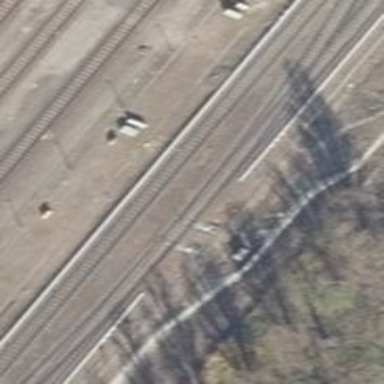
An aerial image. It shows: Railway switch with the turnout side on the left.